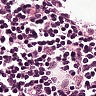
Metastatic tissue present: no